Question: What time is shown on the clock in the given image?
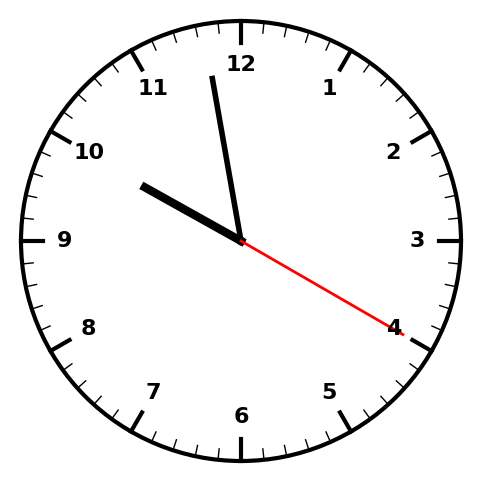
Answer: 09:58:20